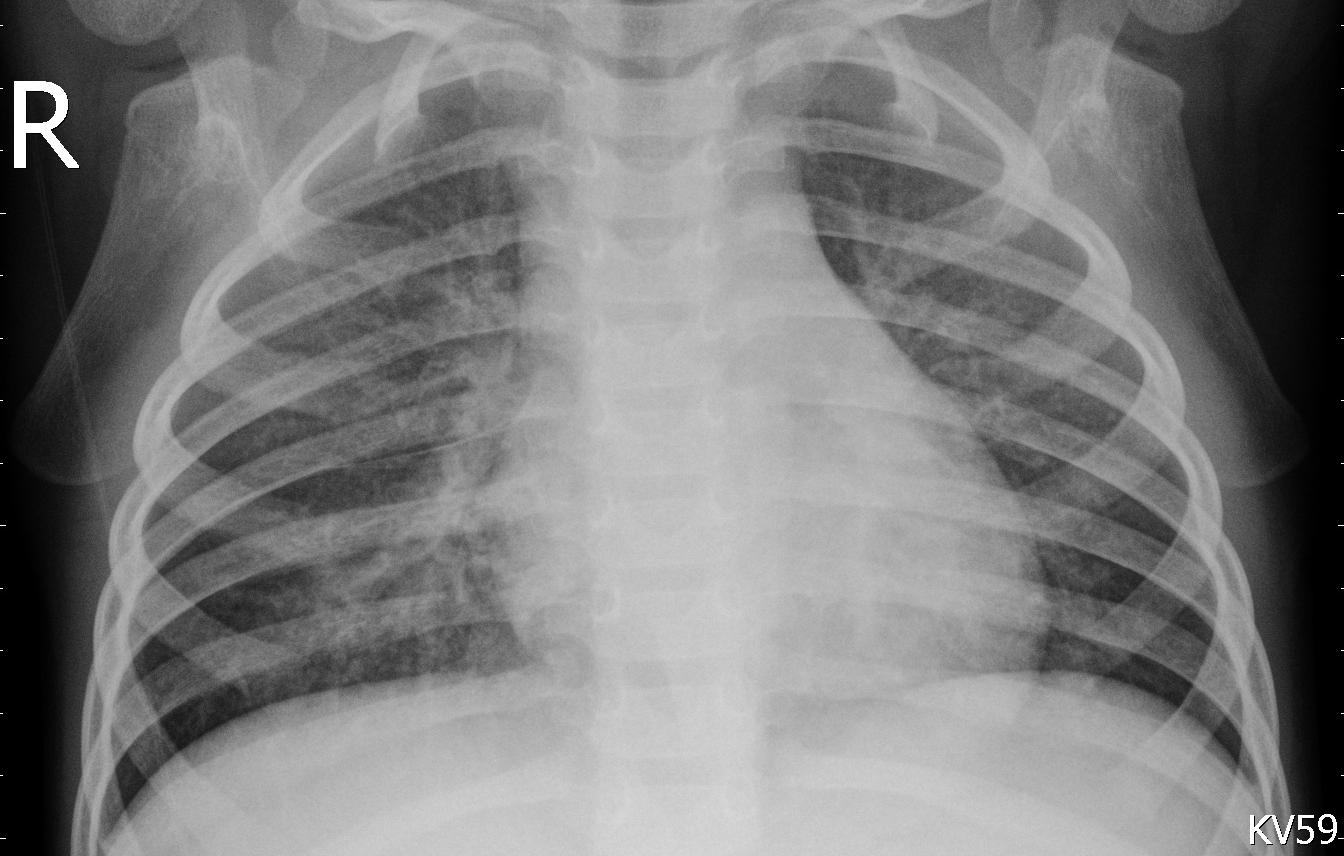
Diagnosis: PNEUMONIA